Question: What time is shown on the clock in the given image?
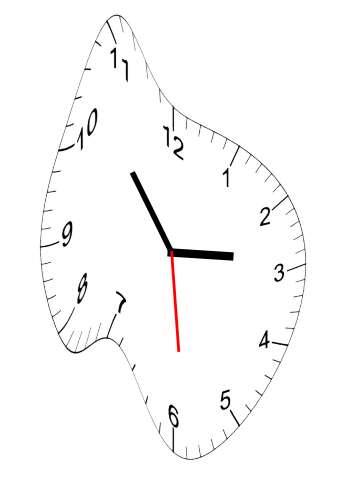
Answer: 02:53:29